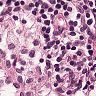
Metastatic tissue present: no